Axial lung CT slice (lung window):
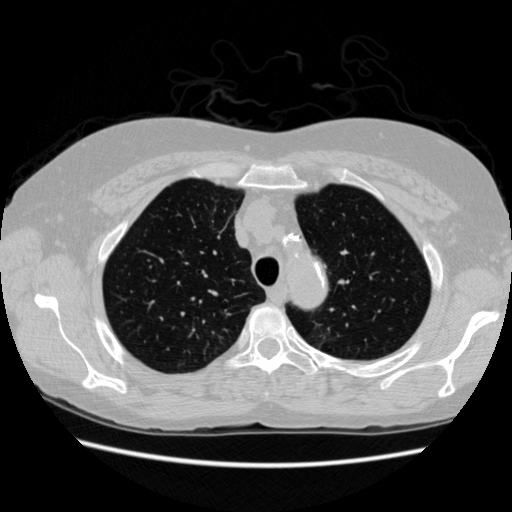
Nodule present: no